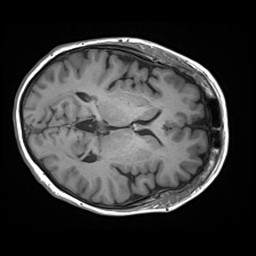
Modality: T1w
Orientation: axial
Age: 68
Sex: female
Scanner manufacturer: siemens
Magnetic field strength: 3 T
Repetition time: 2.2 s
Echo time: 0.00251 s